Field crop: maize
Growth stage: 2
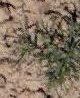
Species: salsola